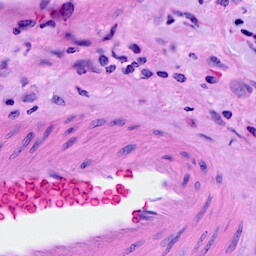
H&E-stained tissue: Breast